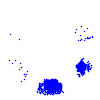
Particle: electron